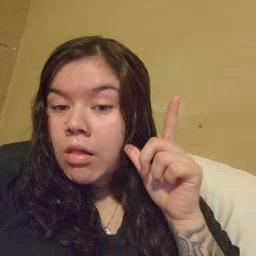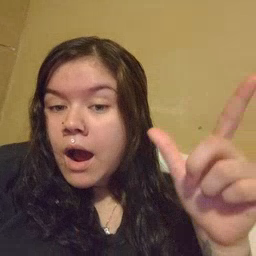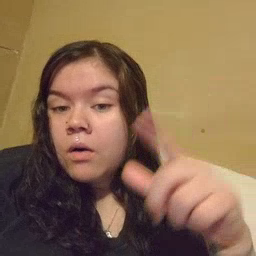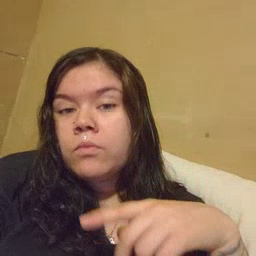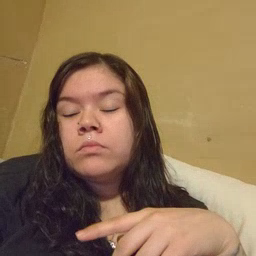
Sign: loud